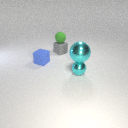
small blue rubber cube to the left of small gray rubber cube